Question: Count the number of objects in the diagram.
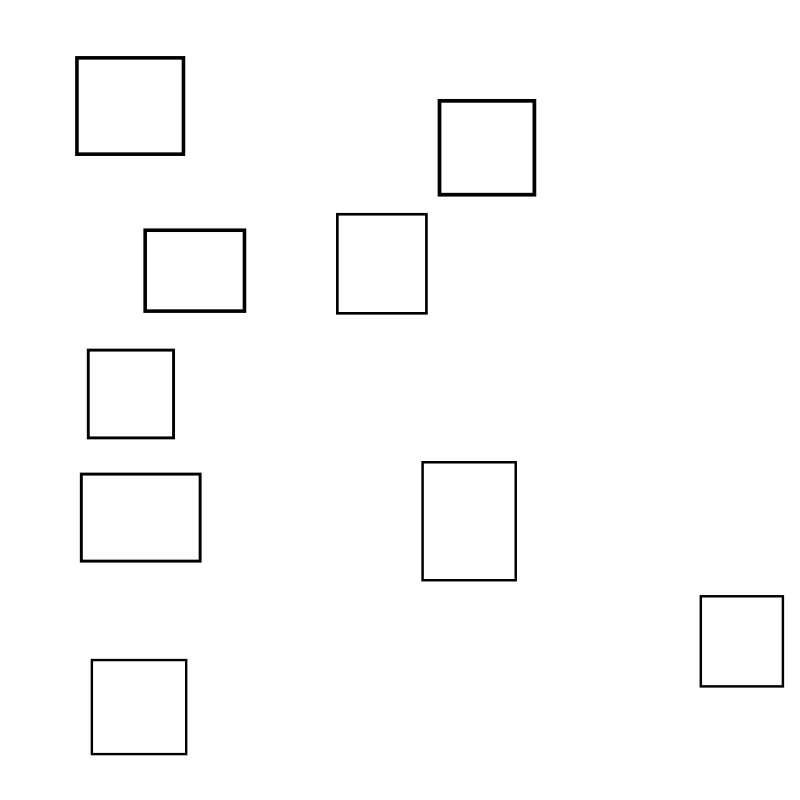
Answer: 9